Question: In Excel 2013 how do I bring back a list of items with 0 sales?
eg

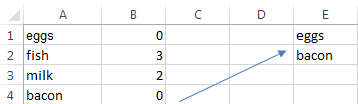
Answer: You can set up a Pivot table like this:

If you really do need a formula this one will offer the best performance, as it is an array formula and will perform faster and faster on longer list as you get further and further down. Because it only looks at the portion of the list below the last value instead of testing every value in the list for every word everytime.
To start enter
'''
=INDEX(A1:A10,MATCH(0,B1:B10,0))
'''
In 'D1' to get the first value with a 0. Then in 'D2' enter:
'''
=IFERROR(INDEX(INDIRECT("A"&MATCH(D1,$A$1:$A$10,0)+1&":A11"),
MATCH(0,INDIRECT("B"&MATCH(D1,$A$1:$A$10,0)+1&":B11"),0)),"")
'''
replacing '$A$1:$A$10' with your list of items. And changing the 'A11' and 'B11' to the row below your last item.
This will result in the following: